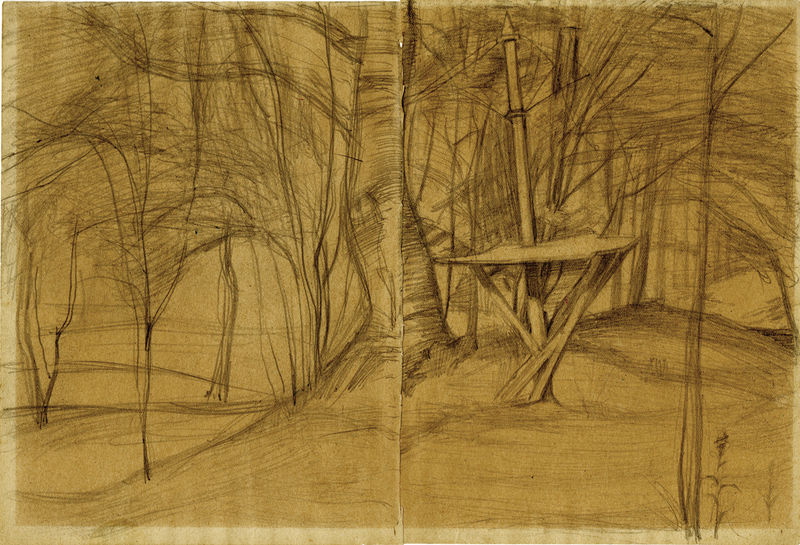
Titel: A Dacha Scene, A Dacha Scene
Künstler: Elena Guro
Standort: Amherst (Massachusetts, USA)
Institution: Mead Art Museum, Amherst College
Schlagwörter: bench, seat, table, yellow, brown, perspective, wood, flower, life, tree, hill, landscape, nature, waves, snow, winter, drawing, paper, sketch, flag, leaves, fort, pencil, birch, top, linear, chimney, branch, pole, woods, heating, pipe, down, stake, graphite, sketchbook, penci, colorless, greefort, treefort, bamboo, fold, crease, aged, crevice, liffe, contraption, sketchpad